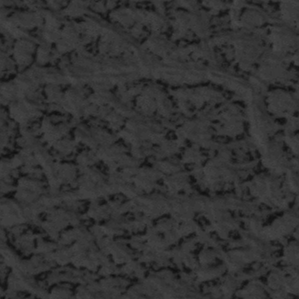
Label: frost